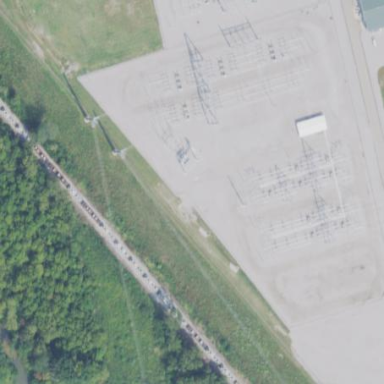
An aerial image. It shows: Substation surrounded by fence.